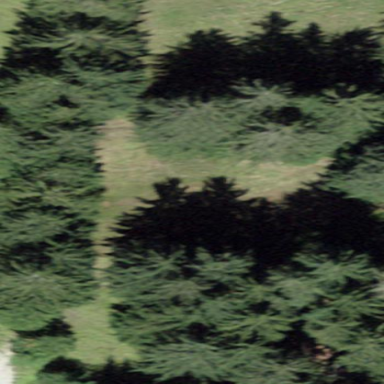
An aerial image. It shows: Forest area.